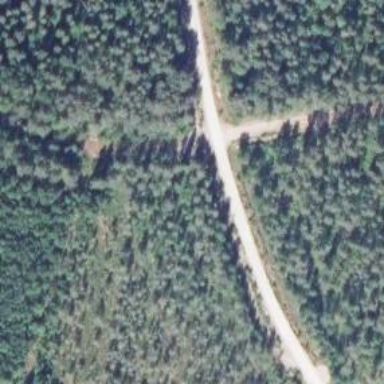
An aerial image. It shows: Unclassified road with grade1 track type.